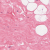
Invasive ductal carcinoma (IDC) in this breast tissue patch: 0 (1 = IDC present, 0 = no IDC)